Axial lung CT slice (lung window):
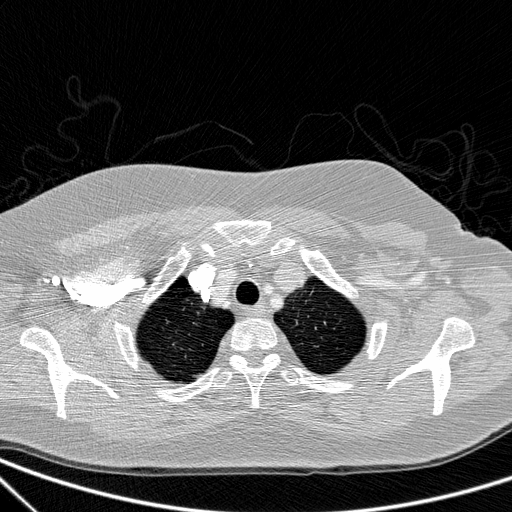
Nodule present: no